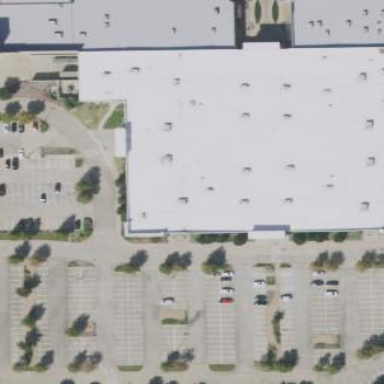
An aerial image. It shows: Retail building housing department store.